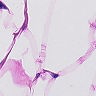
Metastatic tissue present: no